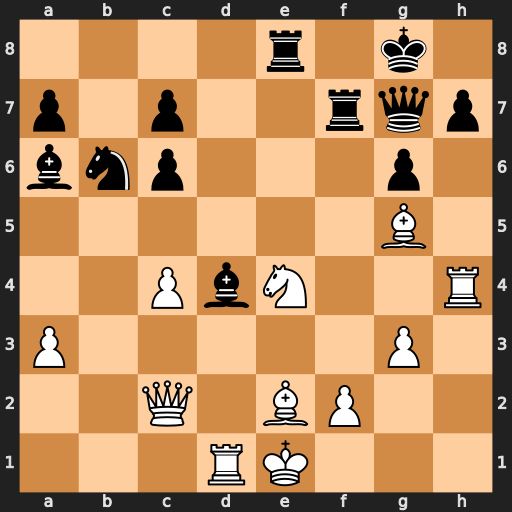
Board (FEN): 4r1k1/p1p2rqp/bnp3p1/6B1/2PbN2R/P5P1/2Q1BP2/3RK3
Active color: w
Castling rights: -
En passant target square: -
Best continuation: Rxd4 Qxd4 Nf6+ Qxf6 Bxf6